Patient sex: F
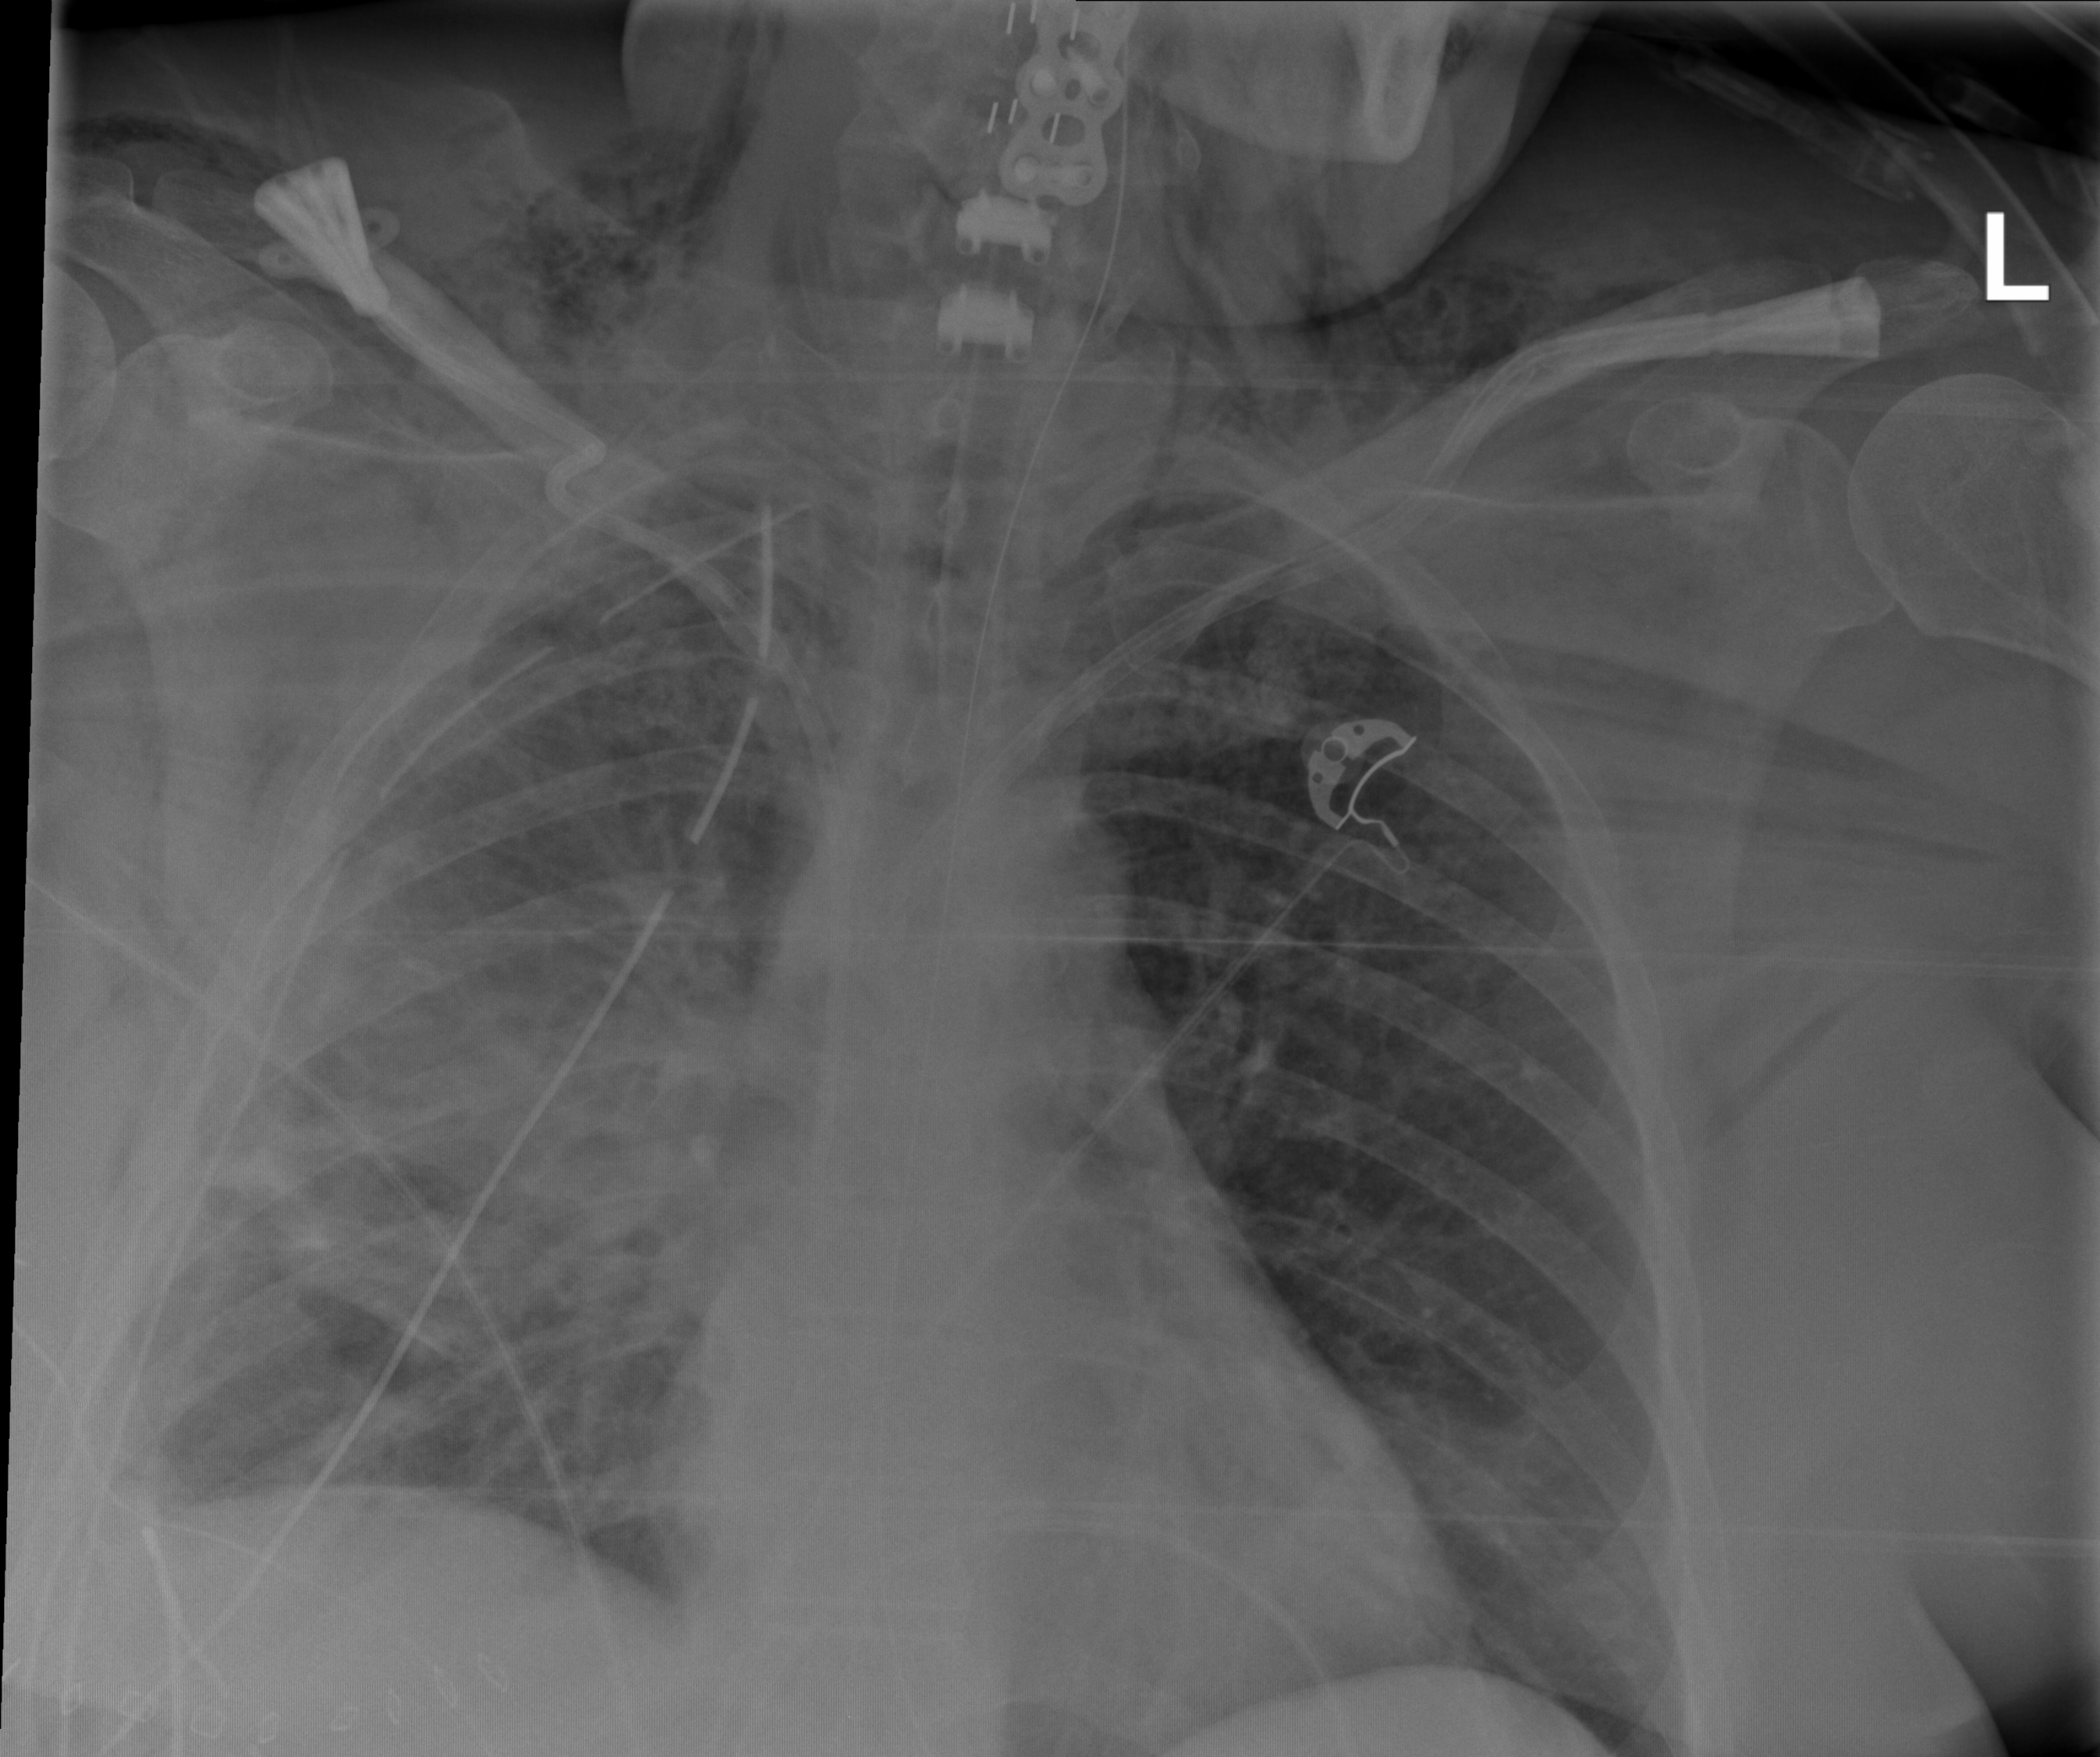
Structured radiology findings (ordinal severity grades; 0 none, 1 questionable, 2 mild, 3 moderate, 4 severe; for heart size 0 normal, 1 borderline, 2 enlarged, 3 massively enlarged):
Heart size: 0
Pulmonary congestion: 0
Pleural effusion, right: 2
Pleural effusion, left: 0
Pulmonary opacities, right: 3
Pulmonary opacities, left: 1
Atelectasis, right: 2
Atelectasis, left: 1